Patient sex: M
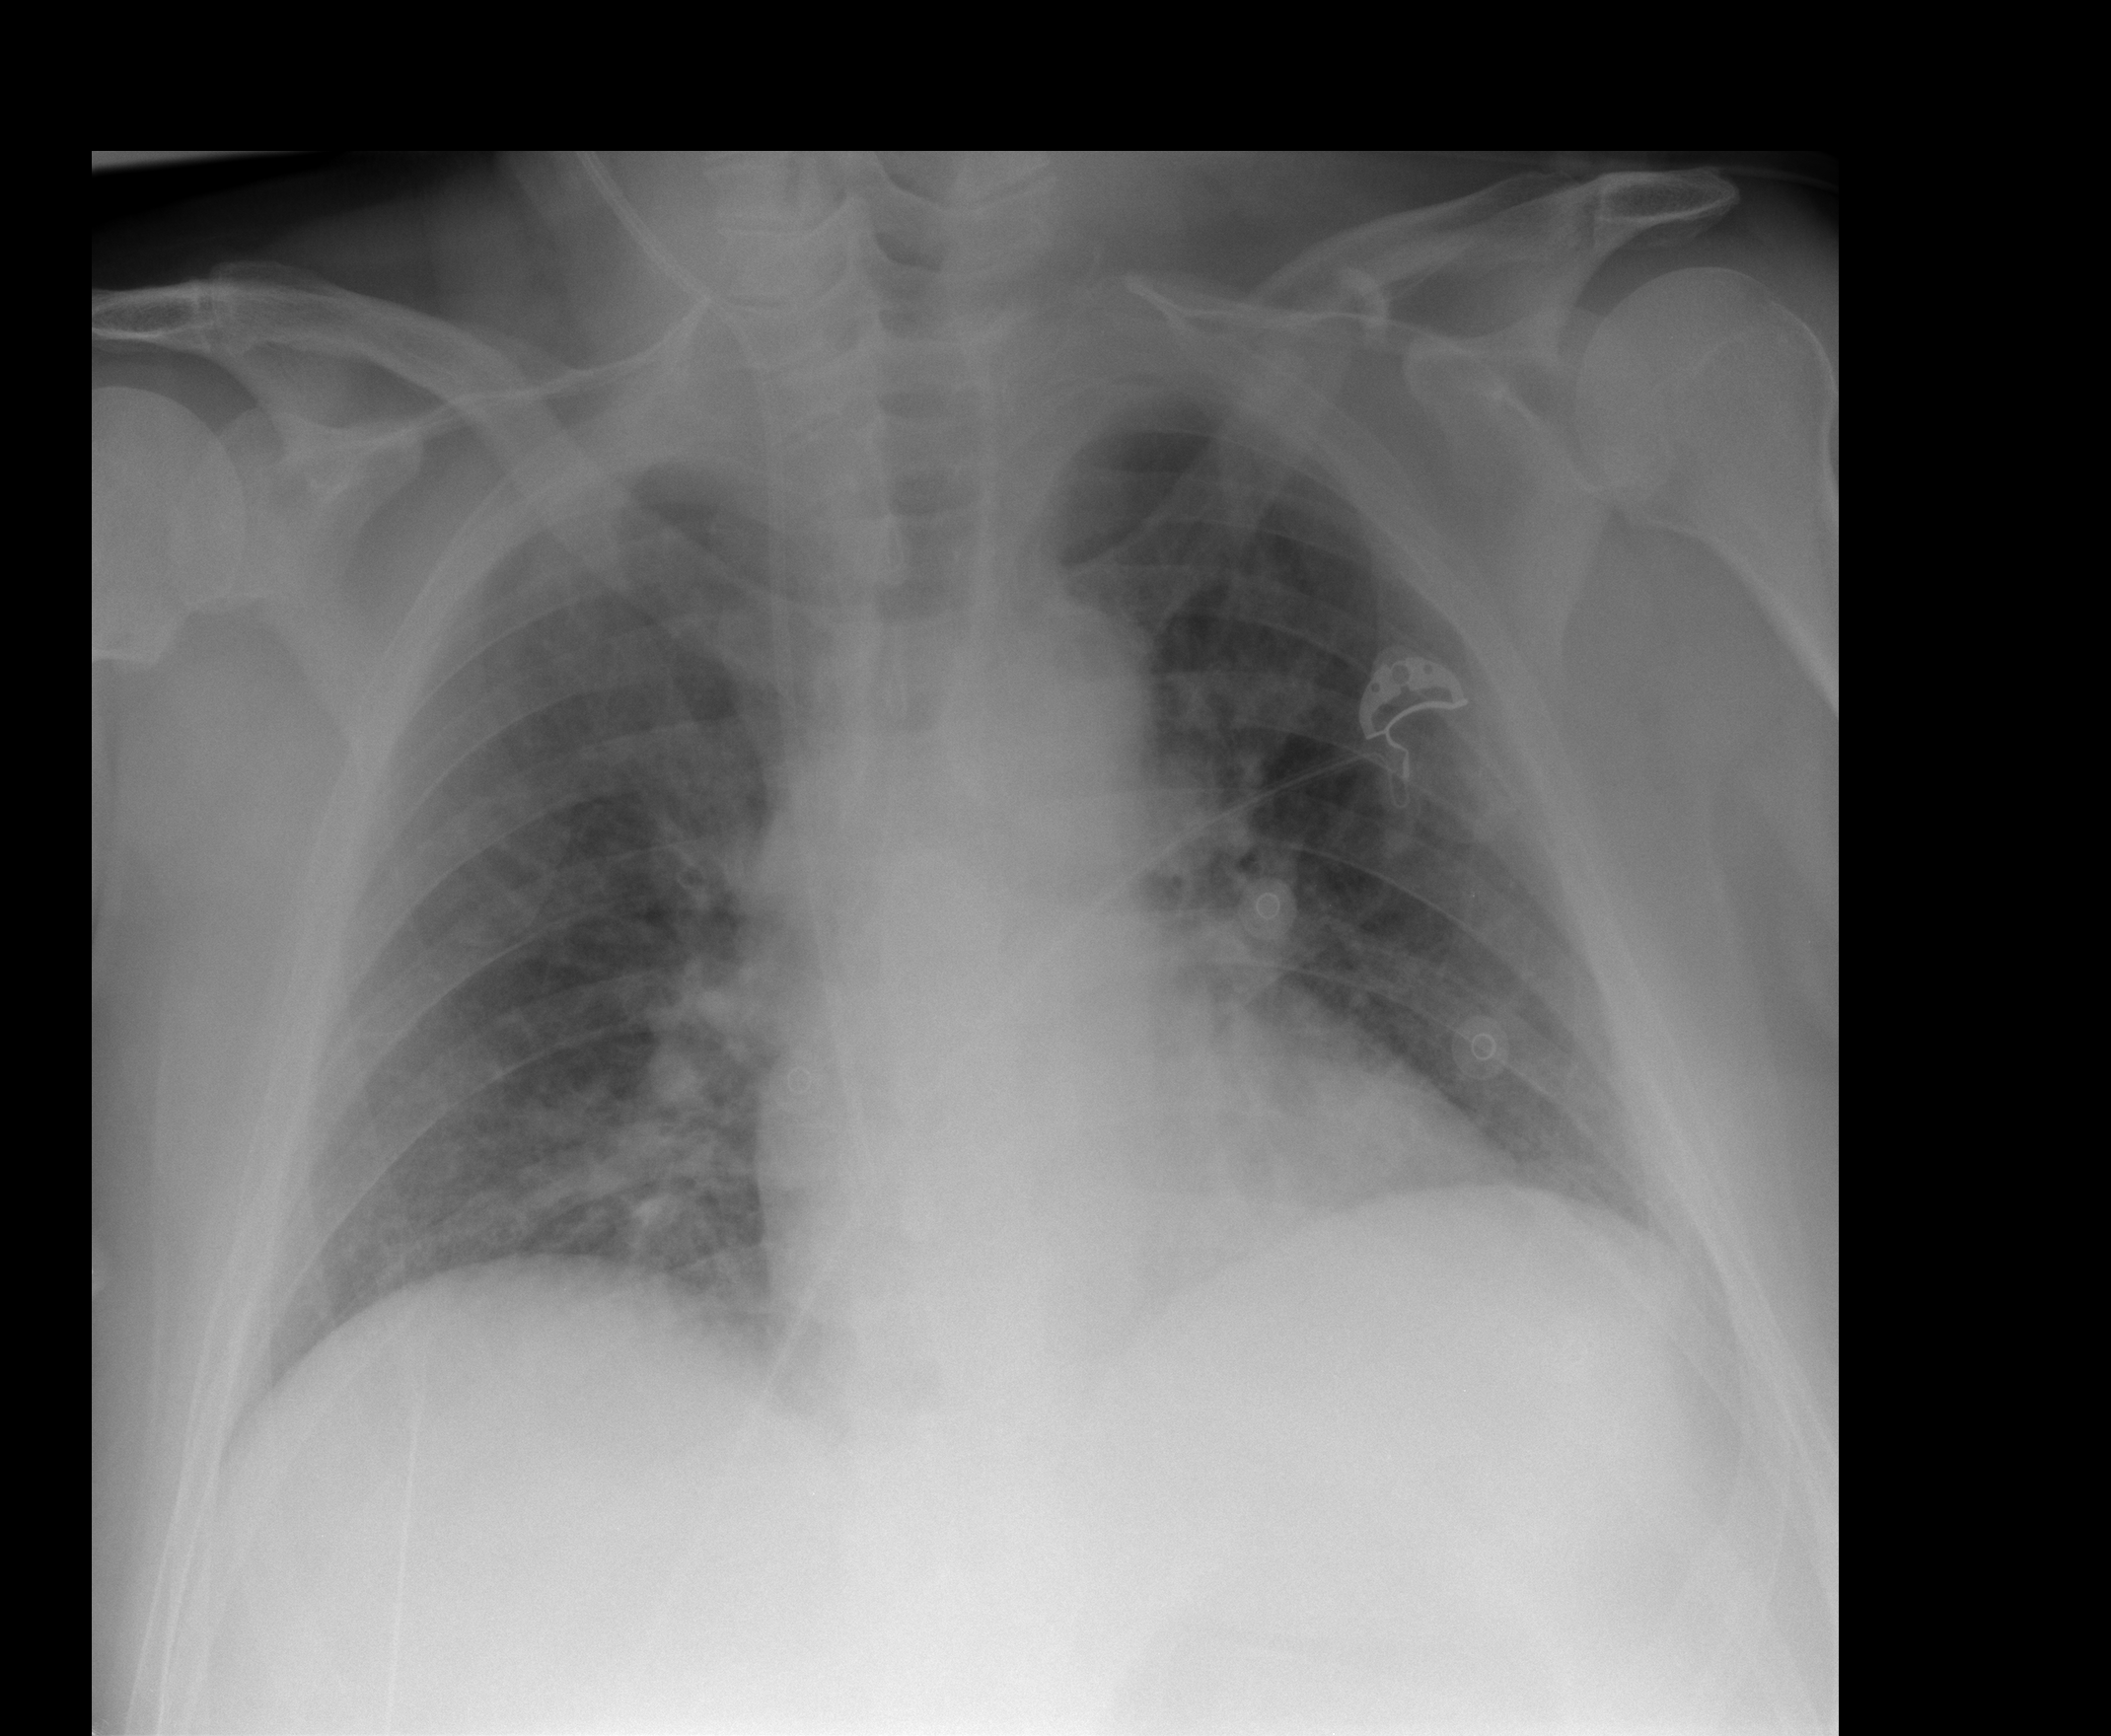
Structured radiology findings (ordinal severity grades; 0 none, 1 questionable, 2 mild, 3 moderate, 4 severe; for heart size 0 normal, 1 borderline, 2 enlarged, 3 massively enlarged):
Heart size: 0
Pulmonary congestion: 2
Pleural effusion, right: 0
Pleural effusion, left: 2
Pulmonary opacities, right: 2
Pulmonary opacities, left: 0
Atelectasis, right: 0
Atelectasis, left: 2